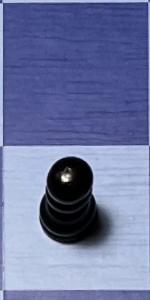
Label: Pawn_Black